Question: I'm developing a 'Windows Form' application under Windows XP. I've created a 'Class Library' that is accessed by the user application in order to create PDF documents using PdfSharp and MigraDoc libraries.
My problem starts when I try to add a bitmap to the PDF. I have the image stored in the resources, and due MigraDoc features, I firstly need to save the file on the disk in order to do that, as you can see in the next lines:
'''
string logoTemp = Directory.GetCurrentDirectory().ToString() + "\imagename.png";
if (!File.Exists(logoTemp))
((Bitmap)Properties.Resources.imagename).Save(logoTemp, ImageFormat.Png);
paragraph.AddImage(logoTemp);
'''
It works fine on my computer and also on a 32 bits Windows 7, but it gets throw an exception on 64 bits Windows 7, as showed in the next screenshot:

This error is solved if I run the application as Administrator, but that is not acceptable.
Any ideas?
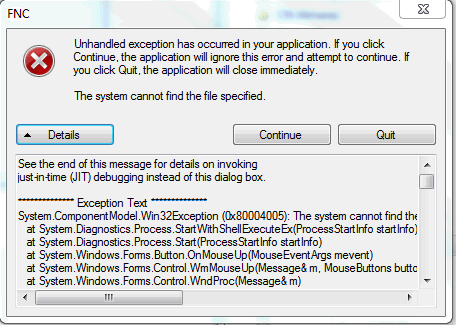
Answer: Put your code in a 'try { } catch() {}' block and see what exception it throws using a debugger.